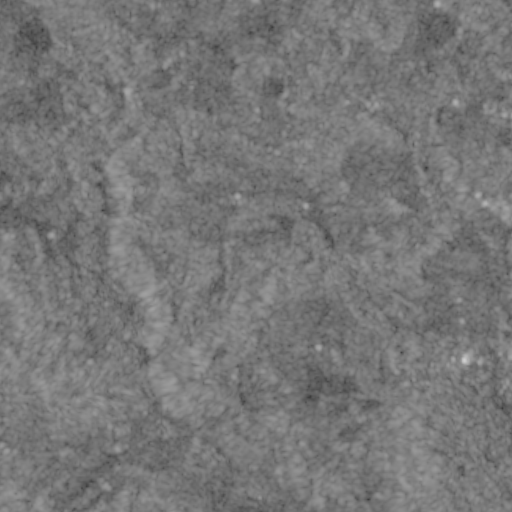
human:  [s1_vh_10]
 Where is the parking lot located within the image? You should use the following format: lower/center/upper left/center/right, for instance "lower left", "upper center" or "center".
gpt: The parking lot is located in the lower right of the image.
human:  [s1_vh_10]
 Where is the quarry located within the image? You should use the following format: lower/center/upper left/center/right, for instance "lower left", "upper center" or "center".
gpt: There is no quarry in the image.

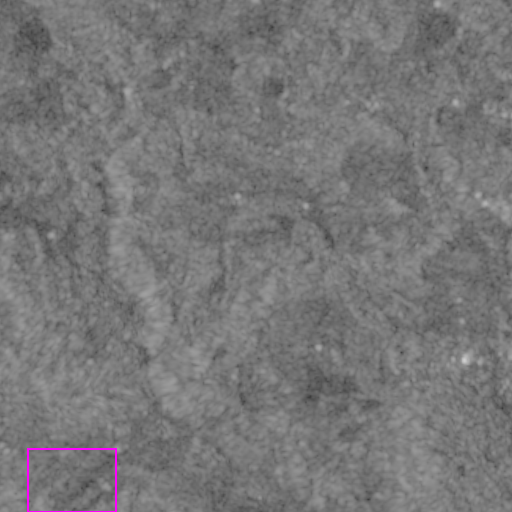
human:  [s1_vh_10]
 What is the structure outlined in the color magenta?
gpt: The structure outlined in magenta is a crop field.
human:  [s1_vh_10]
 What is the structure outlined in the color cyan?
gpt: There is no cyan outline.